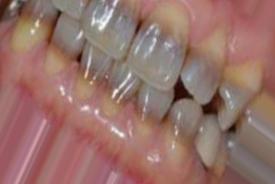
Condition: Tooth Discoloration